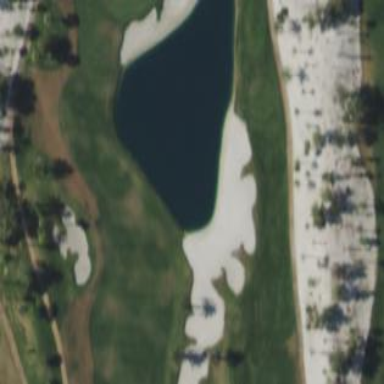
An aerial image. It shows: Water hazard on golf course.